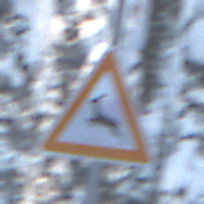
Verkehrszeichen: WildwechselRechts
Umgebung: Outdoor, Nature
Tageszeit: MorningAfternoon
Wetter: Clear
Licht: Natural
Jahreszeit: Winter
Kontrast: LowContrast